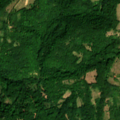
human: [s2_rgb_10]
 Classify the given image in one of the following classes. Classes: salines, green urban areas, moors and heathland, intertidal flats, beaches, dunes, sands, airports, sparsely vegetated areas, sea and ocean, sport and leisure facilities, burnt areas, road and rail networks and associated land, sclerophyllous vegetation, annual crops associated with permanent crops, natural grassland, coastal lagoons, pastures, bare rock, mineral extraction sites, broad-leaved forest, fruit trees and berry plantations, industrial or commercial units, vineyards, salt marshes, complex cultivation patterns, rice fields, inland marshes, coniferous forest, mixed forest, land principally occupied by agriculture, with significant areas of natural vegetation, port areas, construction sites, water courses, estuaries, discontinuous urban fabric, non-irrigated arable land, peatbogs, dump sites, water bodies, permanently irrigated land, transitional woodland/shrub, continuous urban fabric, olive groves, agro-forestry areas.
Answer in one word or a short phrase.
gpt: land principally occupied by agriculture, with significant areas of natural vegetation, broad-leaved forest